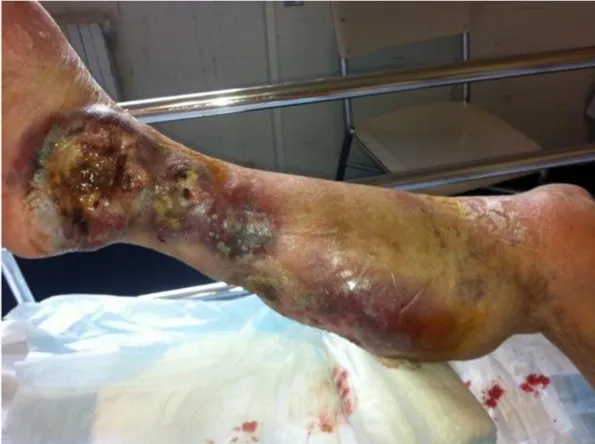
Skin lesion on the right leg of patient.
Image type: medical_photograph (skin_photograph)